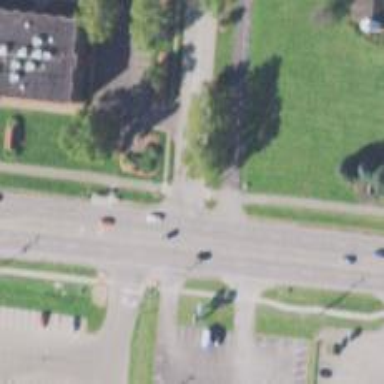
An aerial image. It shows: Crossing on the cycleway.